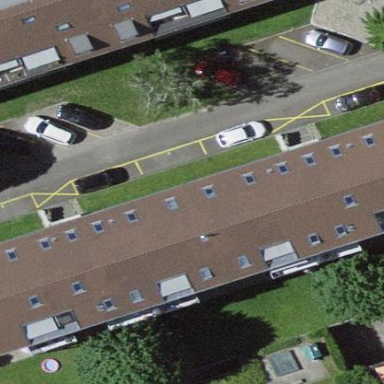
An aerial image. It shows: Apartment building with hipped roof.